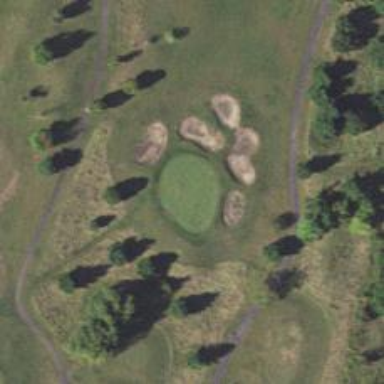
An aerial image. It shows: View of golf hole.